Interaction volume radius: 5 \u00c5
Interaction volume height: 25 \u00c5
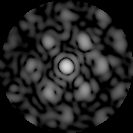
Disorder parameter: 0.5396